Question: How to remove the shadow indicated by the arrow below?

I searched for some solutions and I didn't find a good answer.
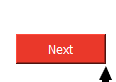
Answer: by setting border to "" you'll get the result as pictured below
'''
QPushButton{
background-color: rgb(234, 56, 42);
color:white;
border:transparent;
}
'''
<URL>